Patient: sex M, age 26
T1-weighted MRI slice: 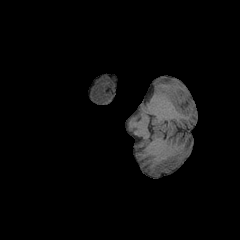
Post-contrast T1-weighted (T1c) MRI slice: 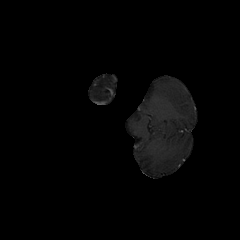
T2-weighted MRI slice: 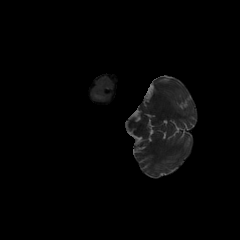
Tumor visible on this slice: no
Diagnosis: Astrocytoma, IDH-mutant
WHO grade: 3